Field crop: maize
Growth stage: 2
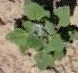
Species: chenopodium